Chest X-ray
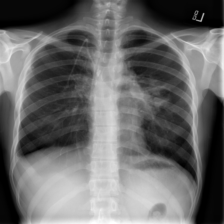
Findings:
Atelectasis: negative
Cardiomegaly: negative
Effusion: negative
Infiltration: negative
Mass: positive
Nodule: negative
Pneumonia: negative
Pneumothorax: negative
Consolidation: negative
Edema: negative
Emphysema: negative
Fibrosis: negative
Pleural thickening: negative
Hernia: negative